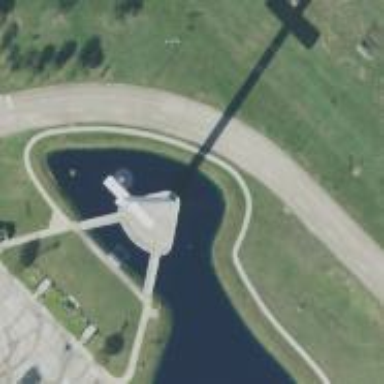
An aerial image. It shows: Wayside cross with historic significance.